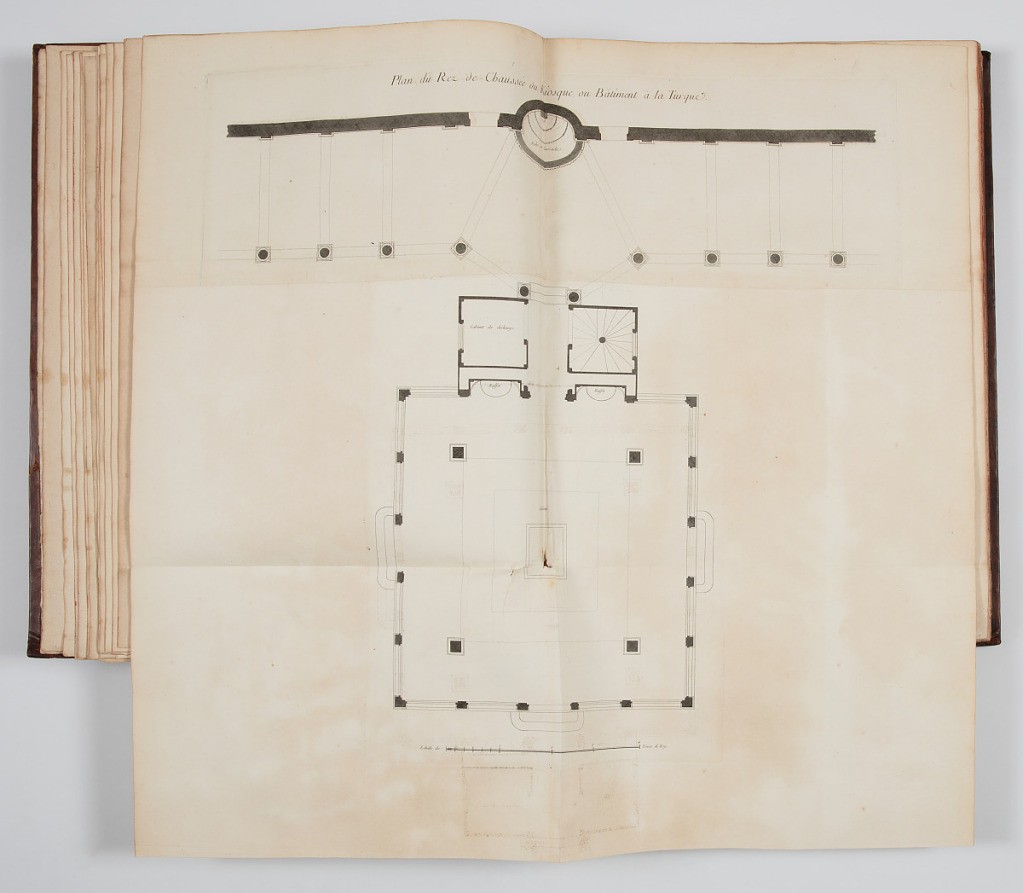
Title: Plan du Rez-de-Chausée du Kiosque, ou Bâtiment à la Turque
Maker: Emmanuel Héré de Corny, French, 1705–1763
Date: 1753
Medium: Engraving on laid paper
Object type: Bound print
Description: Plan of the ground floor of the kiosk, designed in a turquerie style. There is a scale bar of "4 Toises de Roy" at the bottom of the plate.